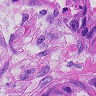
Metastatic tissue present: yes